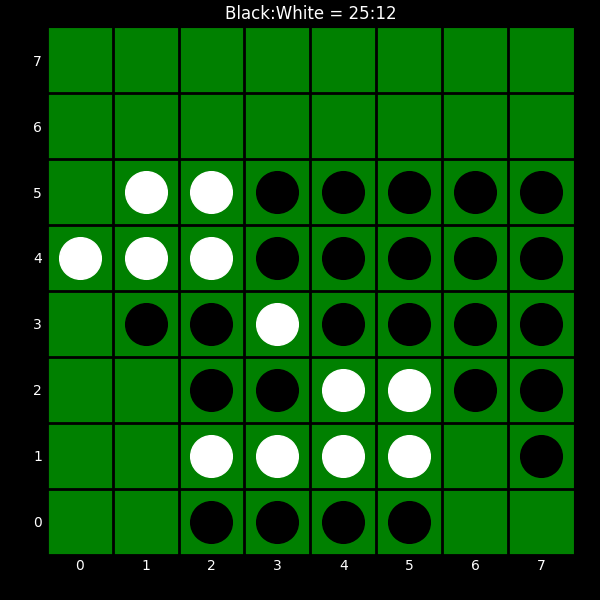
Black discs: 25
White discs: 12